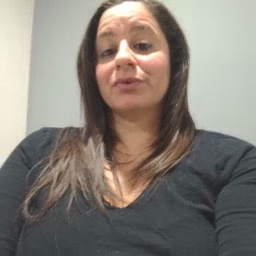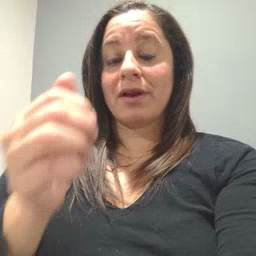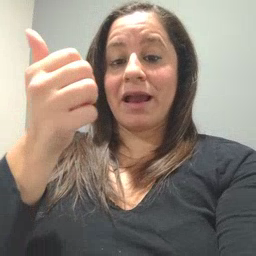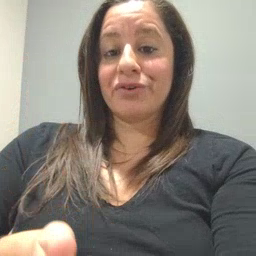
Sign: every